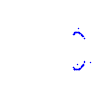
Particle: proton